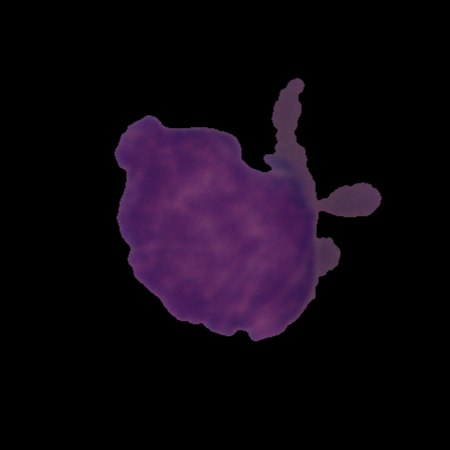
Label: cancer